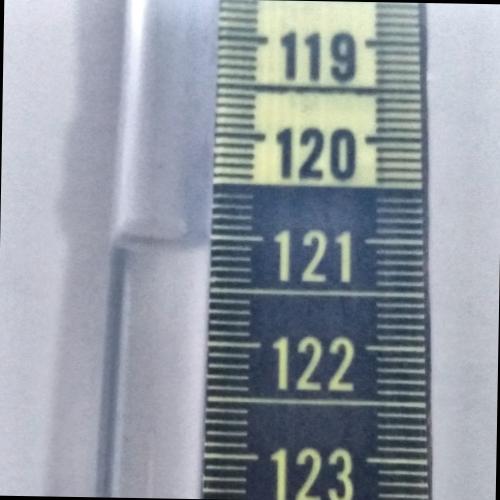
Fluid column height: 121.1 cm